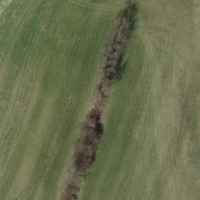
EUNIS habitat code: 52
Species observed at this site:
Allium ursinum